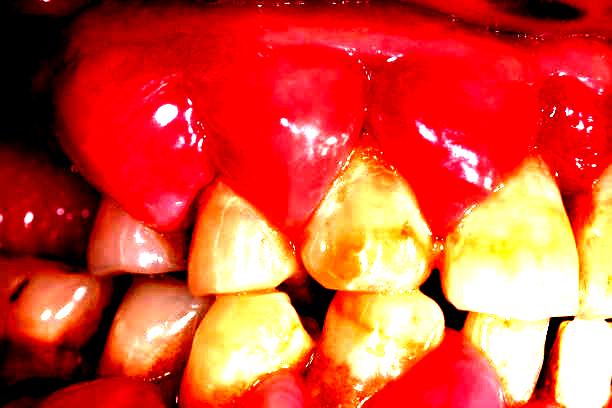
Condition: Calculus